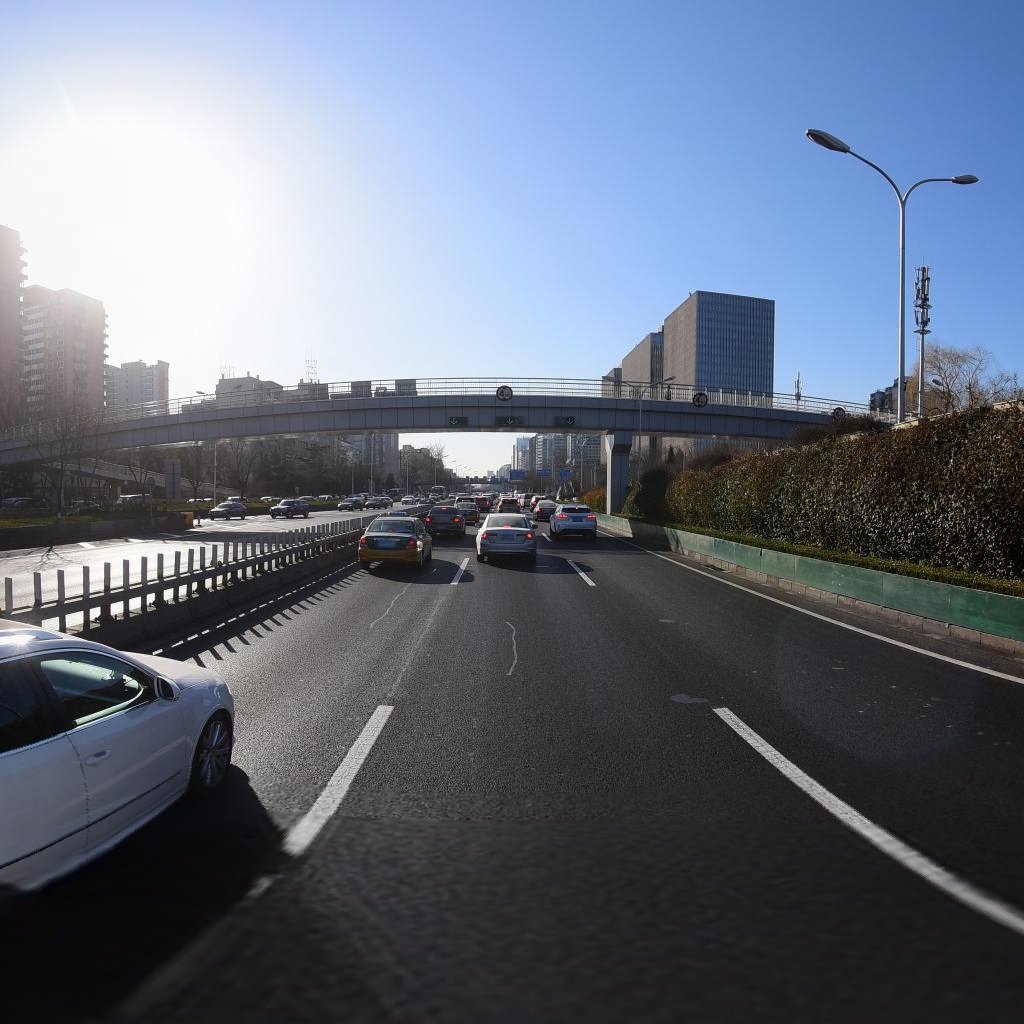
Region: Dongcheng
Road damage annotations: longitudinal patch, longitudinal patch